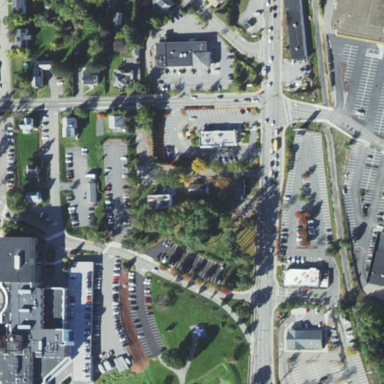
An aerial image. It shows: Retail area.